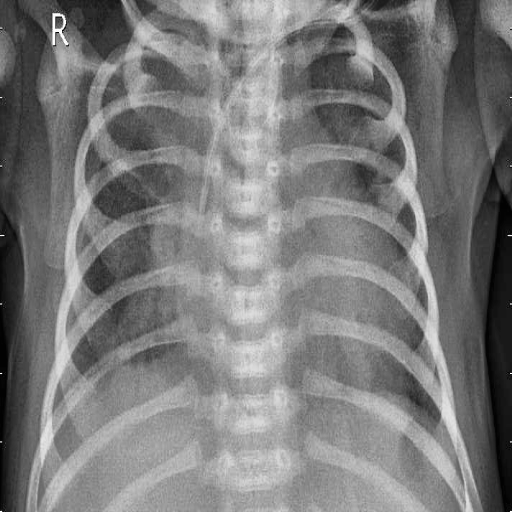
Finding: PNEUMONIA